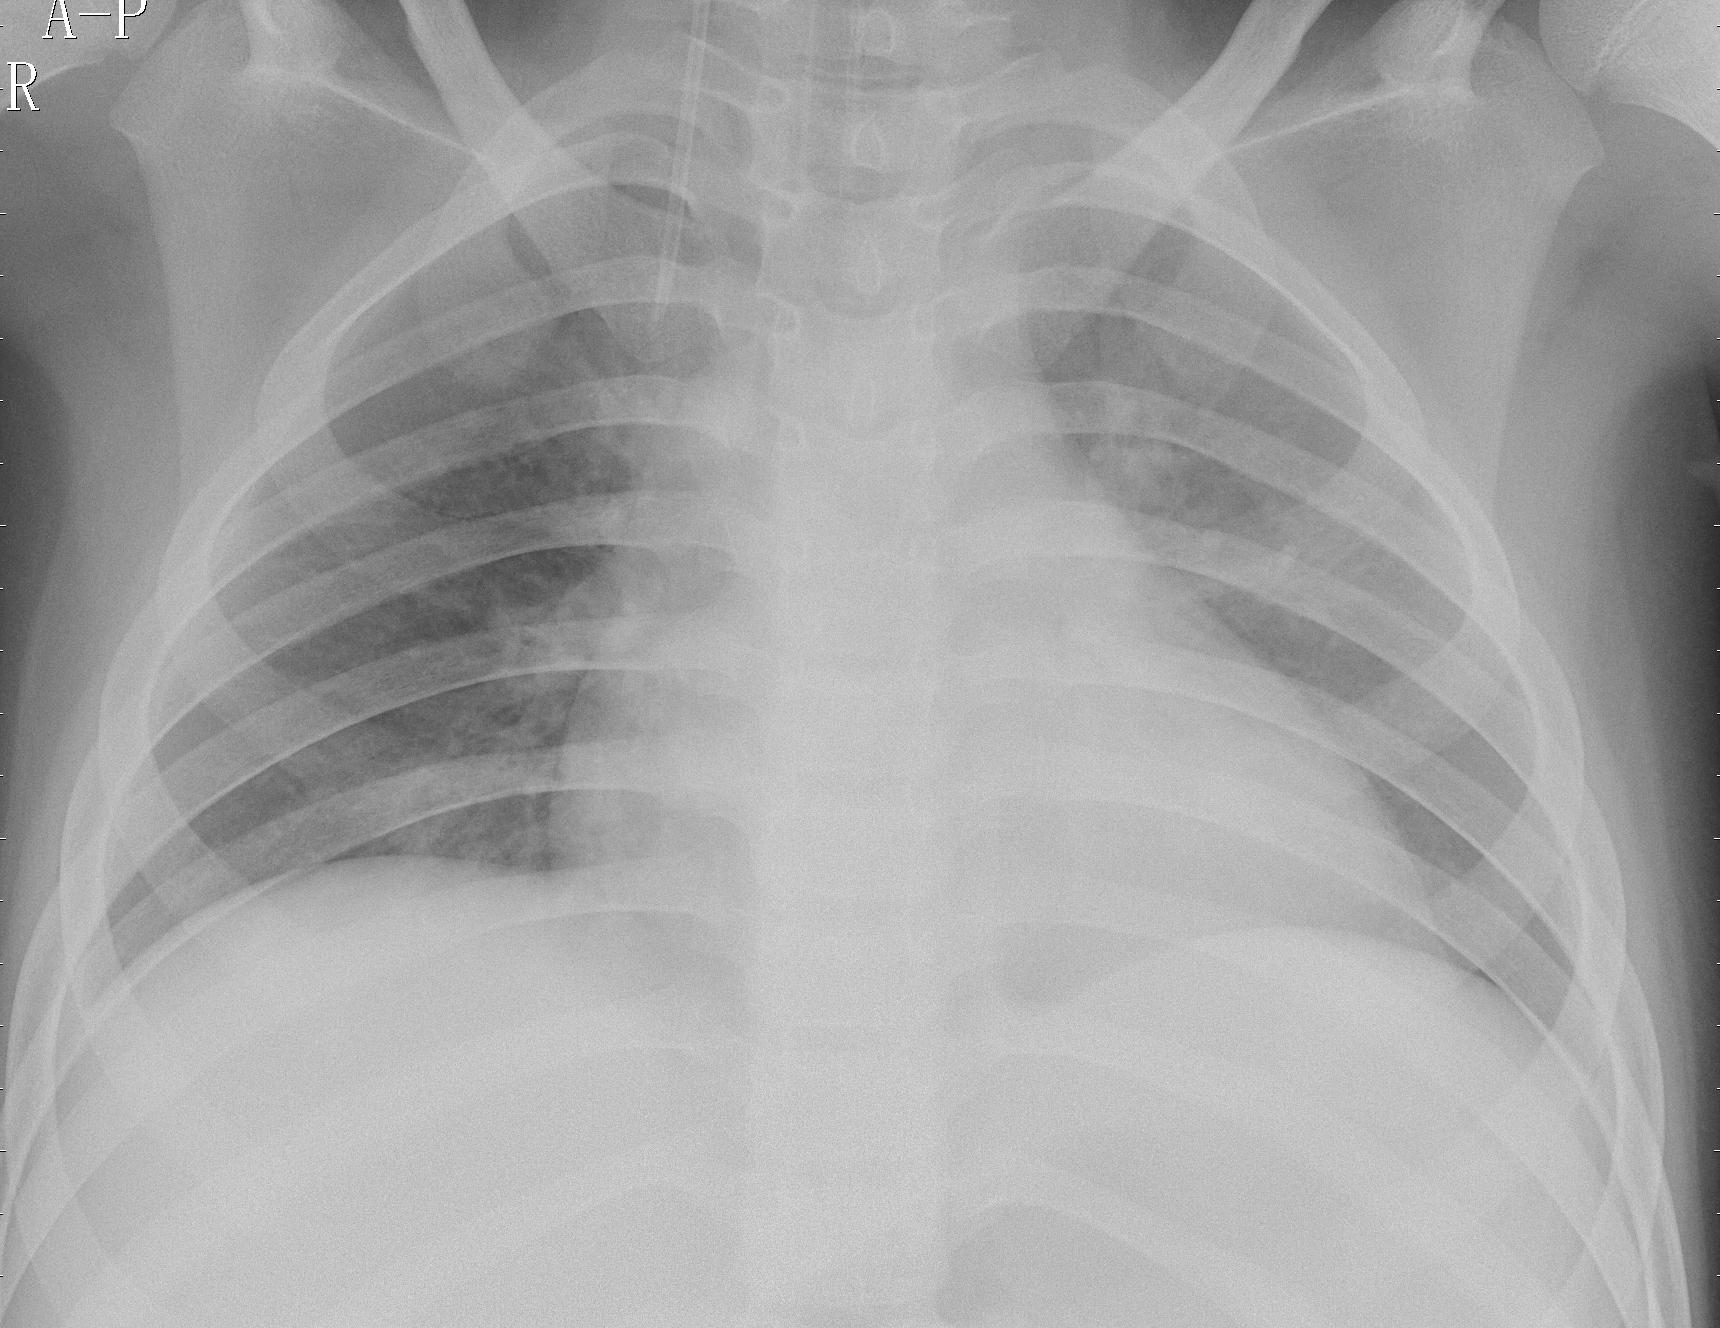
Diagnosis: PNEUMONIA